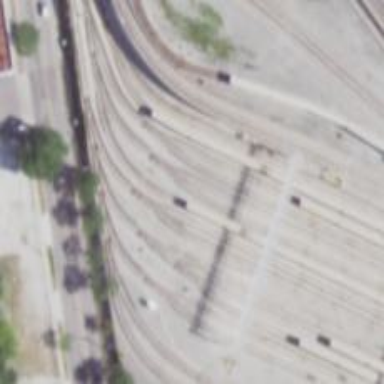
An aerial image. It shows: Electrified rail service yard.